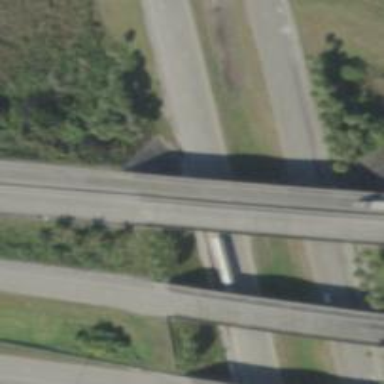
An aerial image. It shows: Motorway link bridge.